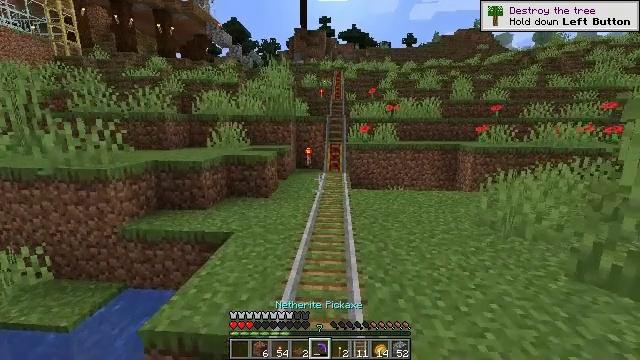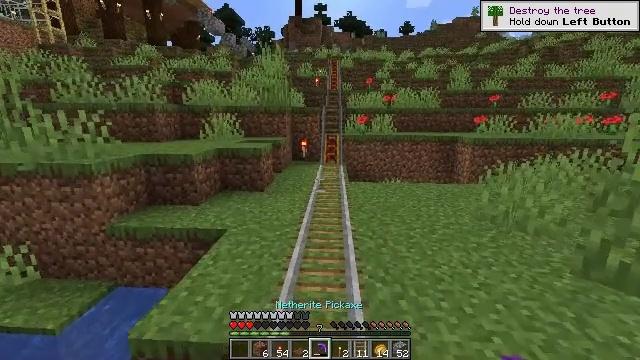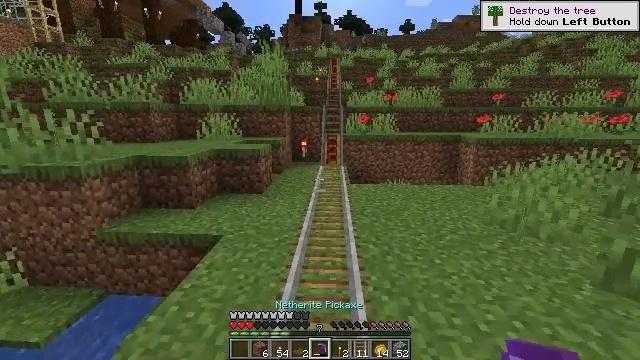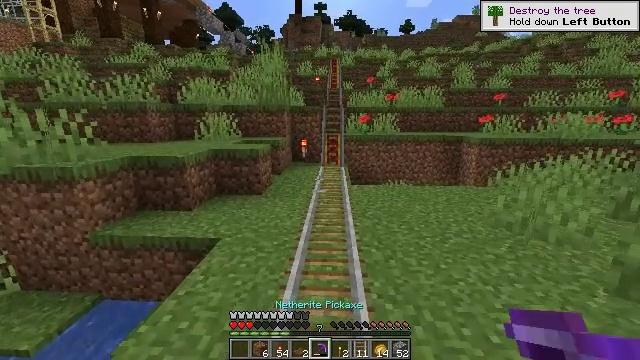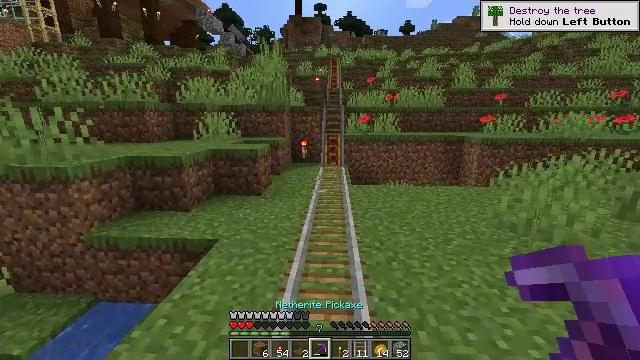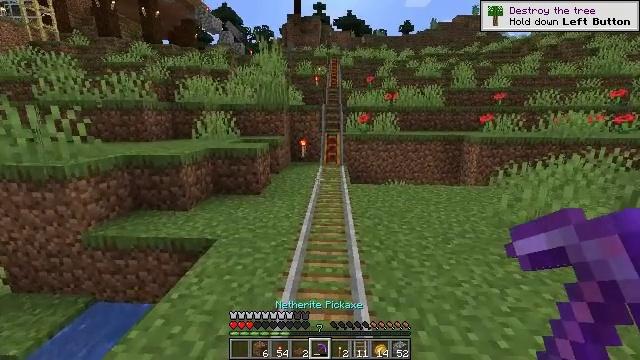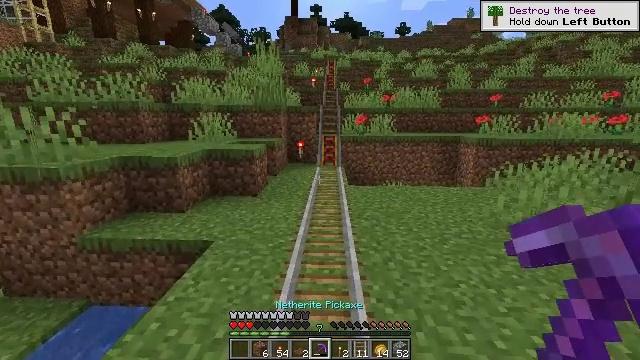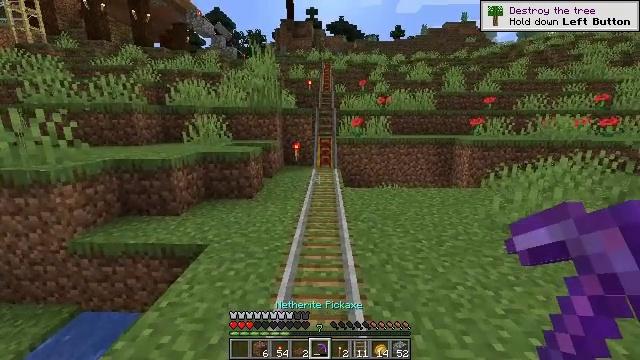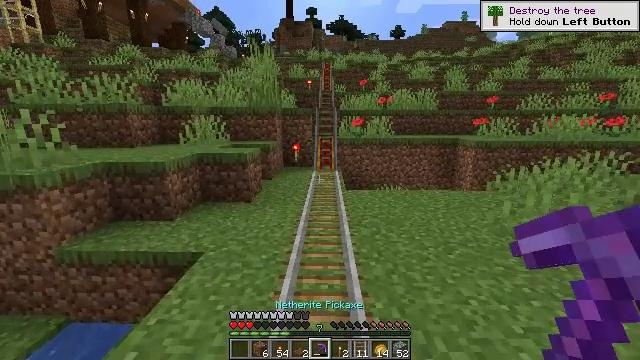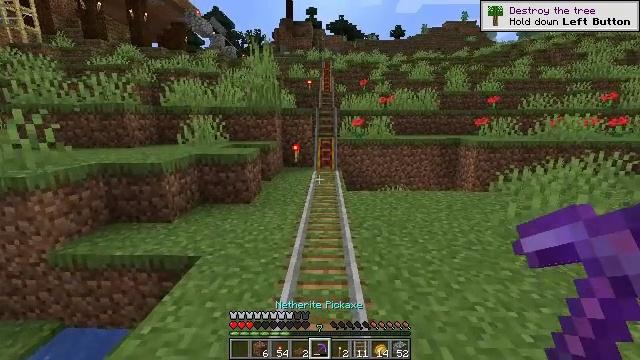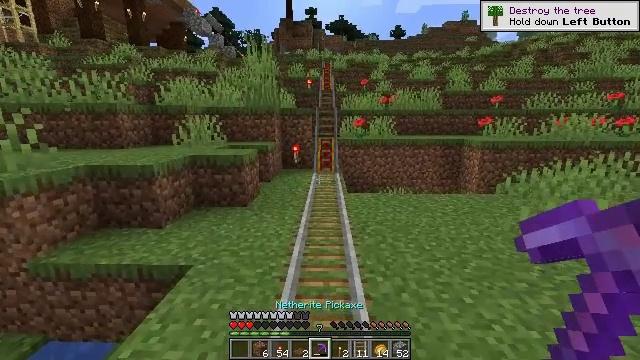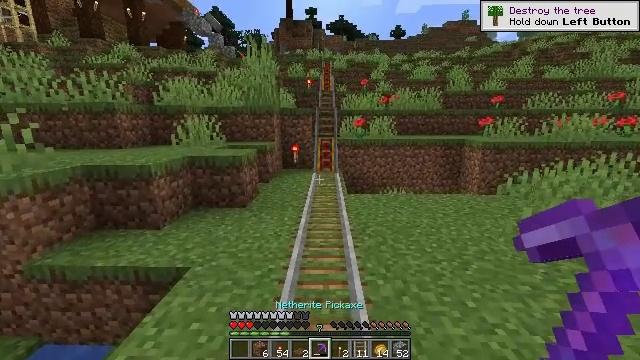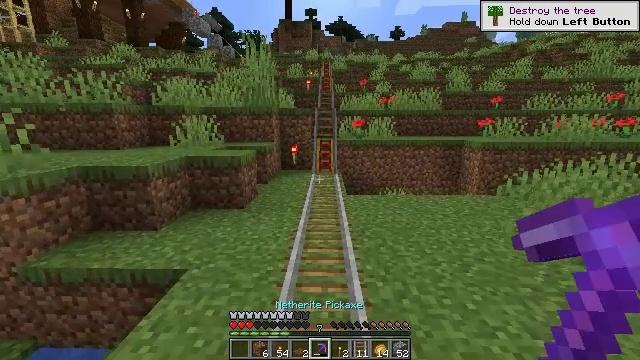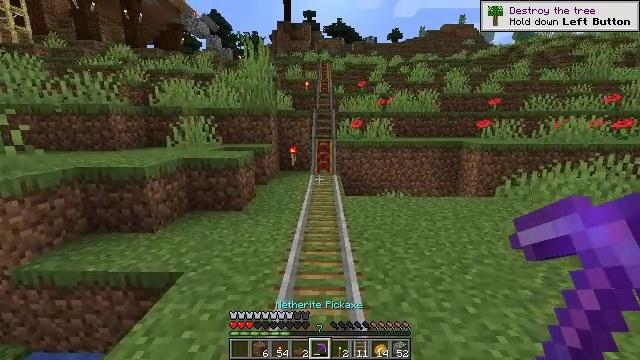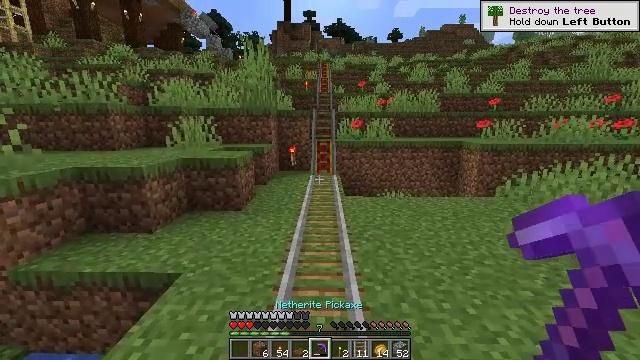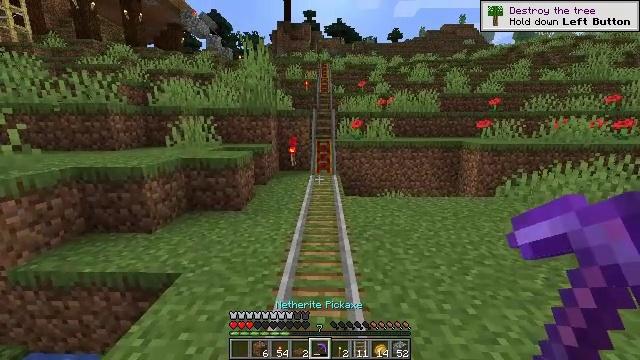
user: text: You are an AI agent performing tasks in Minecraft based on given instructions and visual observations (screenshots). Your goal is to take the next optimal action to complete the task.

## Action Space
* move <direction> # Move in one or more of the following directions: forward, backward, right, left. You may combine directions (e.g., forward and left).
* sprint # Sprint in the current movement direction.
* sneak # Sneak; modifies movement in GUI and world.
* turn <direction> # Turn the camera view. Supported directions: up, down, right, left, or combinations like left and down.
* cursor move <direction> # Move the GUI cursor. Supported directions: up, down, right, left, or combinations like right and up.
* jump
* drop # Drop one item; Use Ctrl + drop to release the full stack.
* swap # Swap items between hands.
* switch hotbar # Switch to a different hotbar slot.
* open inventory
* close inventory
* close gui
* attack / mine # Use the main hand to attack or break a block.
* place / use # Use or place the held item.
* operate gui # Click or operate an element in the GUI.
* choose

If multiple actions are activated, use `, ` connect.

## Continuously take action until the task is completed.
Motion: motion action
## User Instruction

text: Attack the torch to pick it up.
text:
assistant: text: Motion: move forward, turn down
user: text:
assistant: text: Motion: no_op
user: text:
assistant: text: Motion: no_op
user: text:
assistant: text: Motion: no_op
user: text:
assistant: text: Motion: no_op
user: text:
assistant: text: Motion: no_op
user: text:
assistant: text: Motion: move forward
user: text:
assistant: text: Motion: move forward
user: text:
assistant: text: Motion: move forward
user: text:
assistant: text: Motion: no_op
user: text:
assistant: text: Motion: no_op
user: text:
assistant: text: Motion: no_op
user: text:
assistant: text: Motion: no_op
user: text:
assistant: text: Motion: no_op
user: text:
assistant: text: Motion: no_op
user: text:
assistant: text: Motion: no_op
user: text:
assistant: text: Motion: no_op
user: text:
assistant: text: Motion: no_op
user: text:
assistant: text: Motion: no_op
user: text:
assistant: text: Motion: no_op
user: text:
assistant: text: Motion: no_op
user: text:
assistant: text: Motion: no_op
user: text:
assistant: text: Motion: no_op
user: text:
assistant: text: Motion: no_op
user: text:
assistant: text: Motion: no_op
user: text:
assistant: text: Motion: no_op
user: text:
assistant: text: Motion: no_op
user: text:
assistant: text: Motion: no_op
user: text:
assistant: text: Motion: no_op
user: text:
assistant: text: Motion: no_op